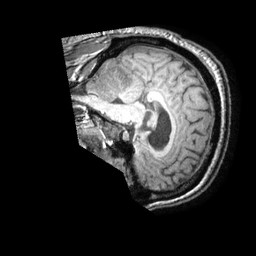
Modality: T1w
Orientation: sagittal
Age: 39
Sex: male
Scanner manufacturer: philips
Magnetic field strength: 3 T
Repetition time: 0.009871 s
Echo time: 0.004605 s